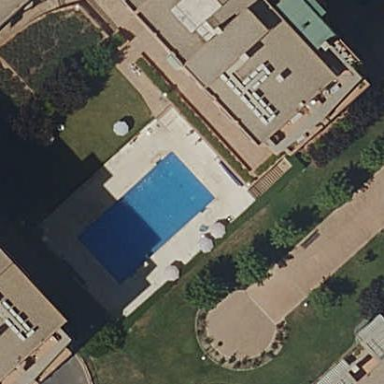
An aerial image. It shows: Swimming pool located in leisure land.